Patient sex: M
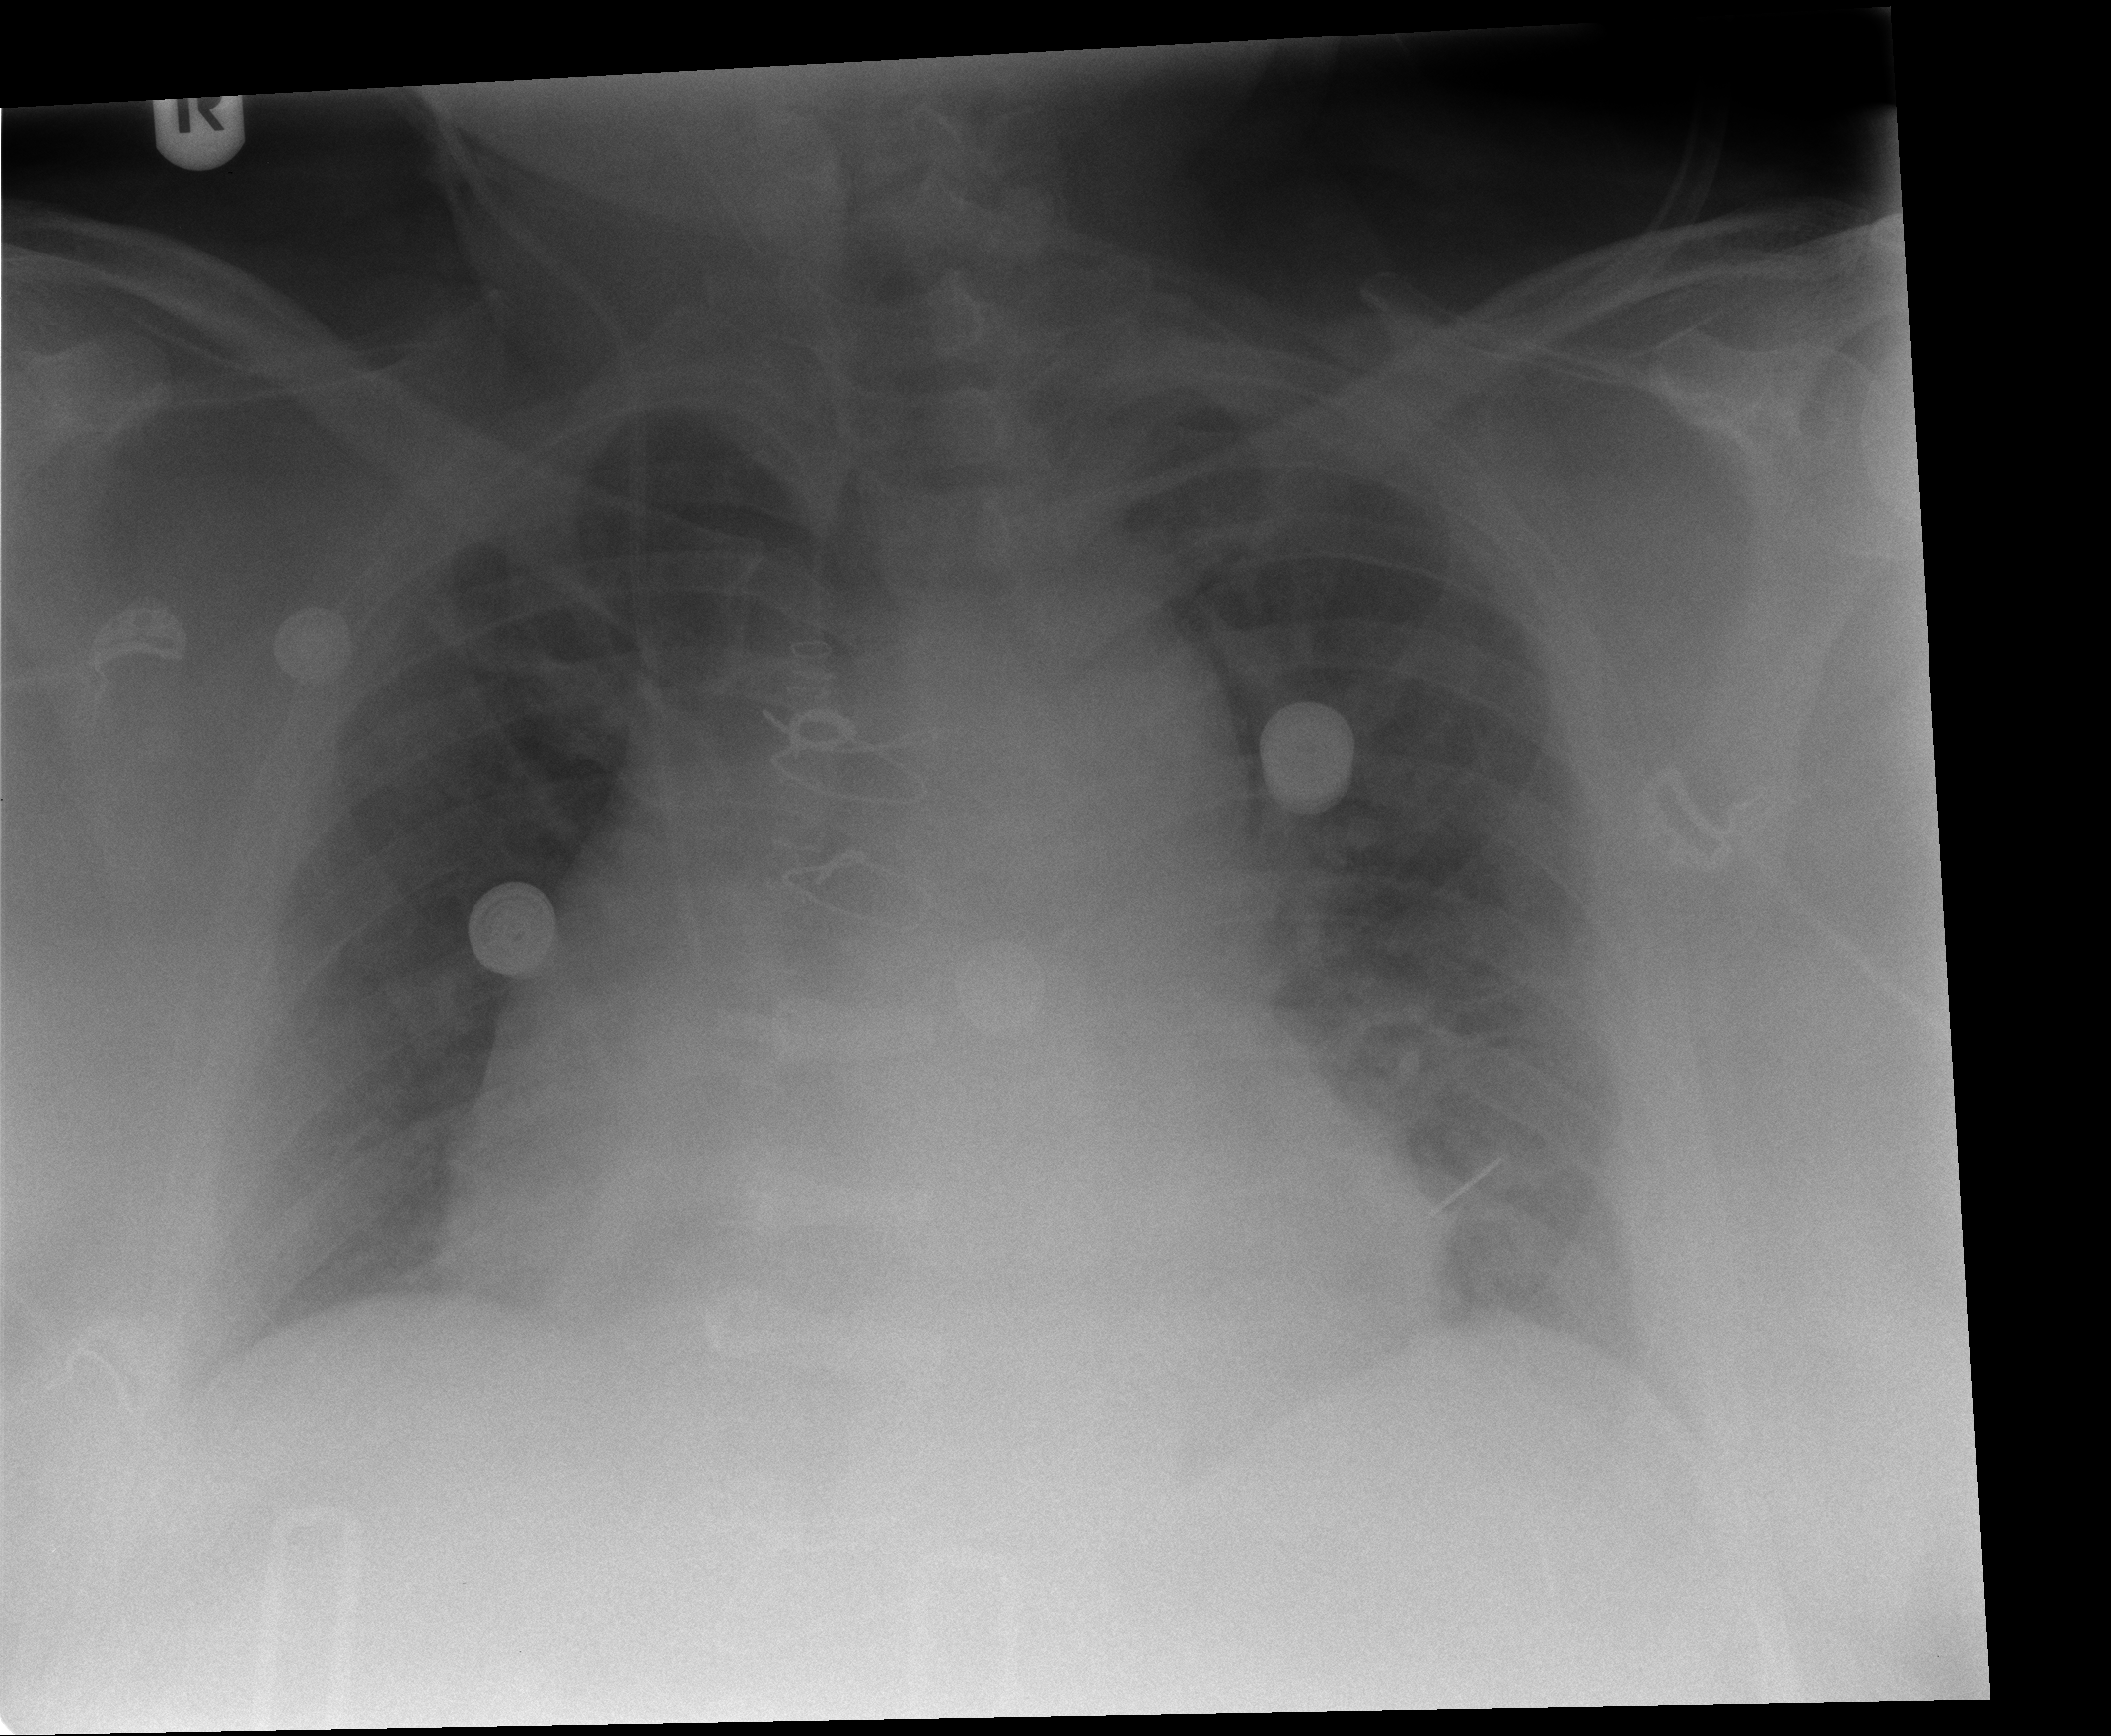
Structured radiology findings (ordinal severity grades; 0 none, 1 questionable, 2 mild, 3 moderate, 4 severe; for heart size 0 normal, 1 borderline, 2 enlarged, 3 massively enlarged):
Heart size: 3
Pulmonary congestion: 2
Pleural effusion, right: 2
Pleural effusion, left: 0
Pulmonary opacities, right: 0
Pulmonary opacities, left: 0
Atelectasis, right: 2
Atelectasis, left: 2